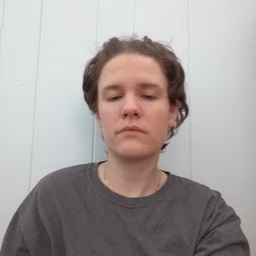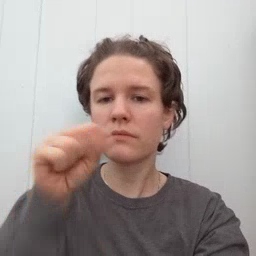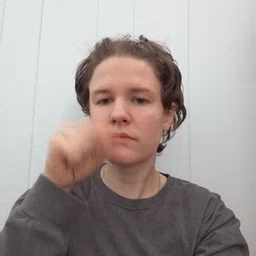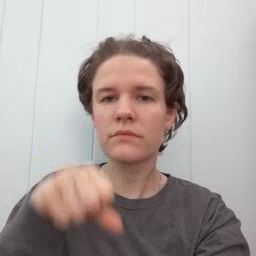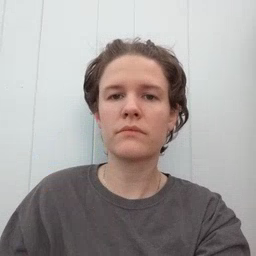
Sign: carrot